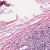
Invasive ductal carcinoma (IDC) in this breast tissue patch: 1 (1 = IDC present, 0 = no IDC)